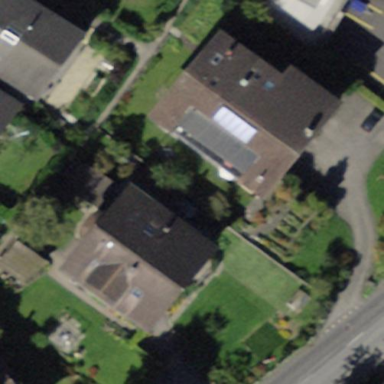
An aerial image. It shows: Residential building.